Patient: sex M, age 70
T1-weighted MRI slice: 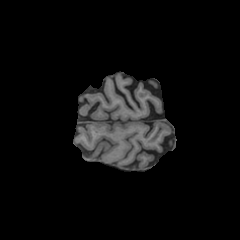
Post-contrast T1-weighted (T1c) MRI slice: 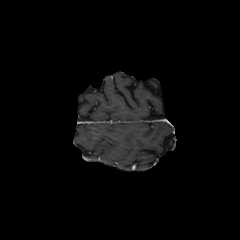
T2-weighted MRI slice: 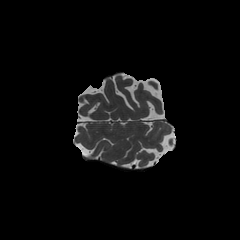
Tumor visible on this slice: no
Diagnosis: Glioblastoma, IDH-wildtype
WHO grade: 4